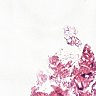
Metastatic tissue present: no